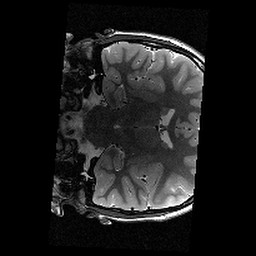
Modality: T2w
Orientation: coronal
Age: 11
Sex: female
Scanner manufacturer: siemens
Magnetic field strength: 3 T
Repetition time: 8.46 s
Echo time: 0.067 s